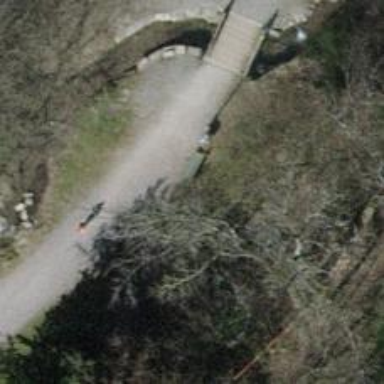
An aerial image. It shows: Bench.